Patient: sex M, age 64
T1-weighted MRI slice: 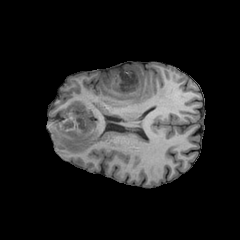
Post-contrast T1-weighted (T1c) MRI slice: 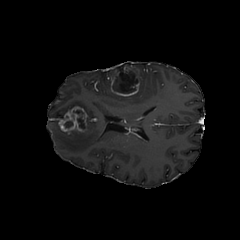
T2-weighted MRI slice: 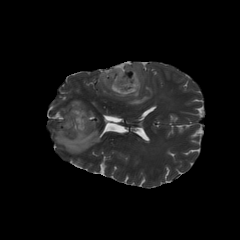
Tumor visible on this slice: yes
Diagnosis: Glioblastoma, IDH-wildtype
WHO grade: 4